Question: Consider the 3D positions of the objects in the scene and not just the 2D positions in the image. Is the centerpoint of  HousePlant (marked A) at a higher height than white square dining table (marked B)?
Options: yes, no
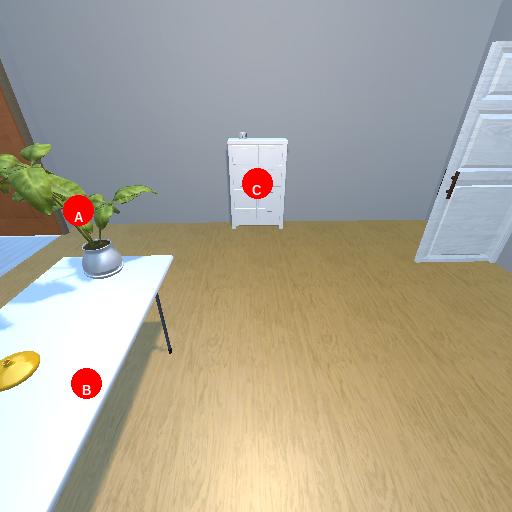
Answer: yes